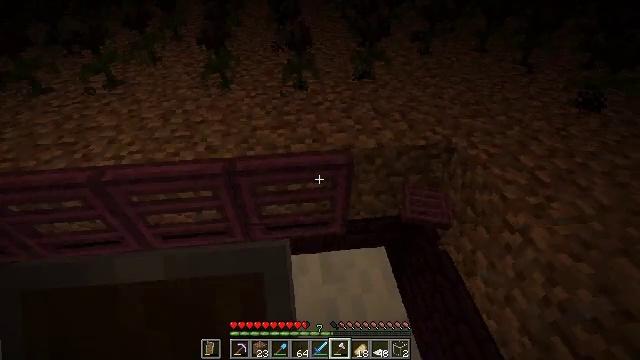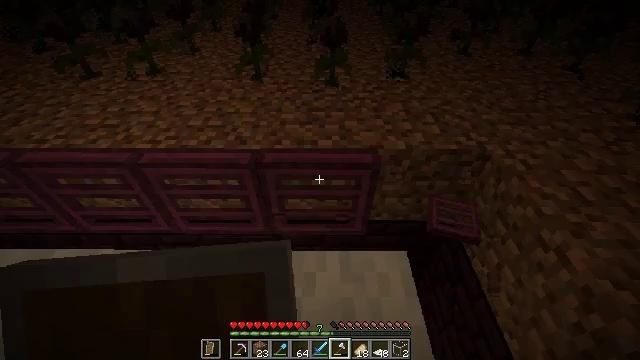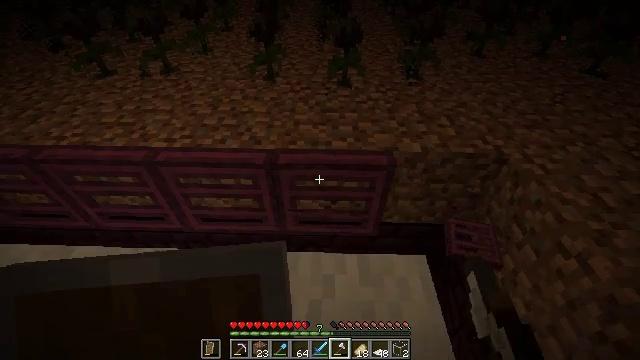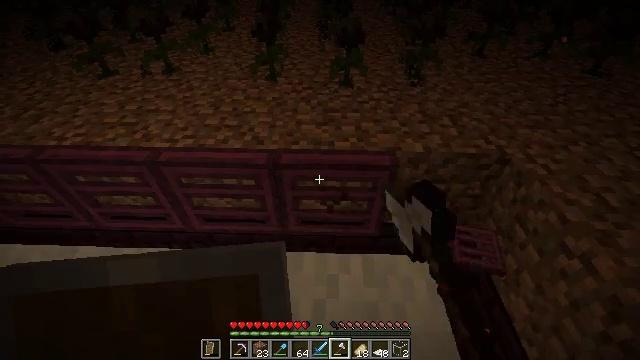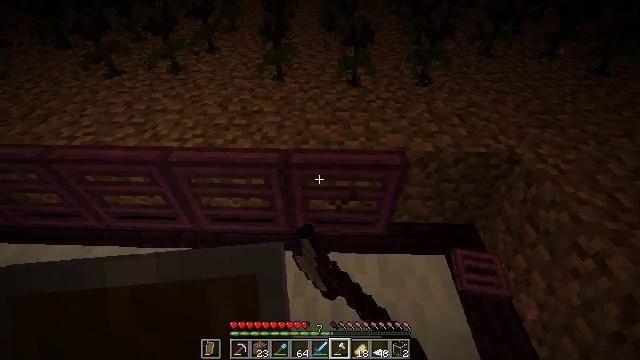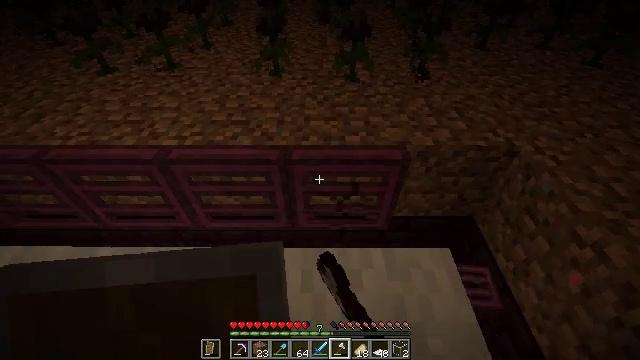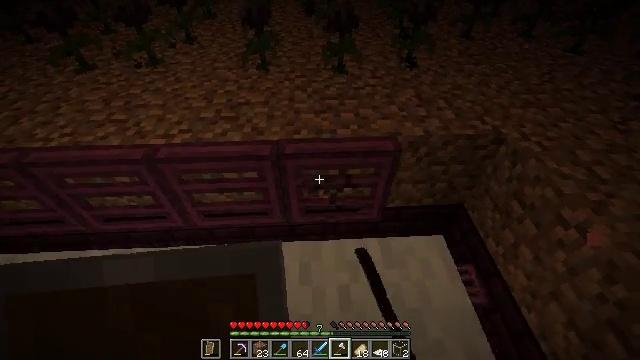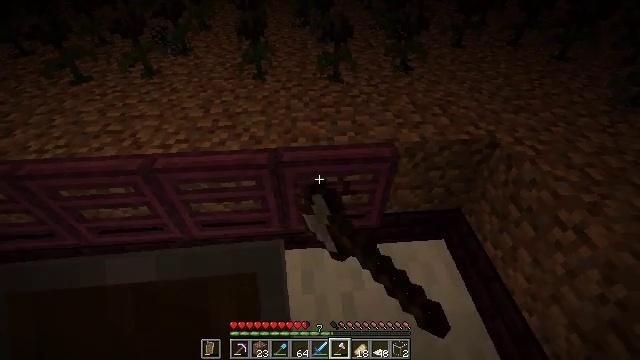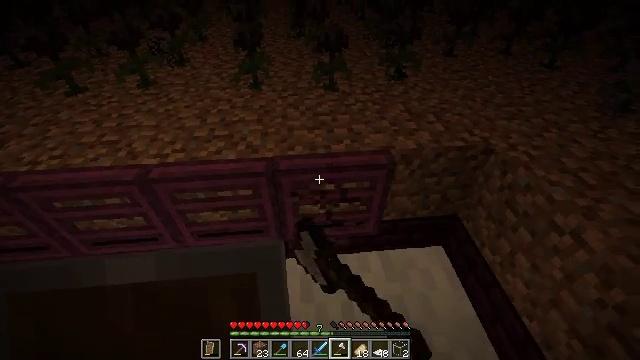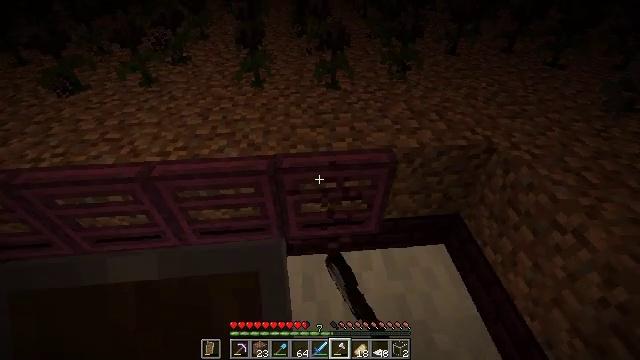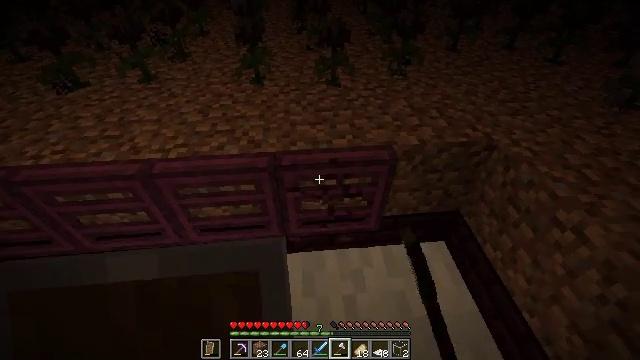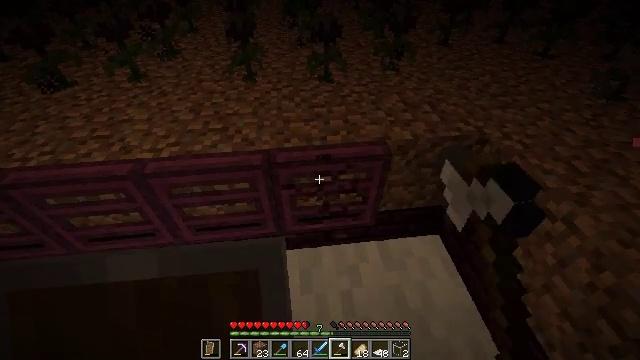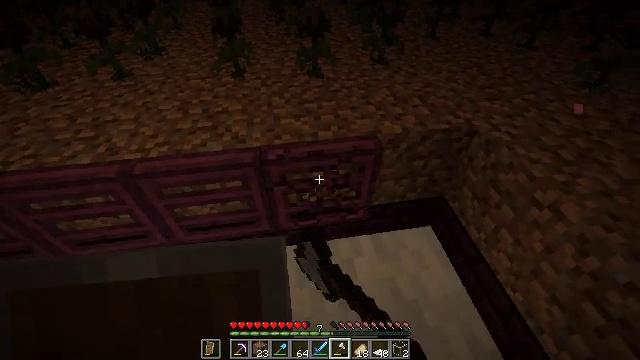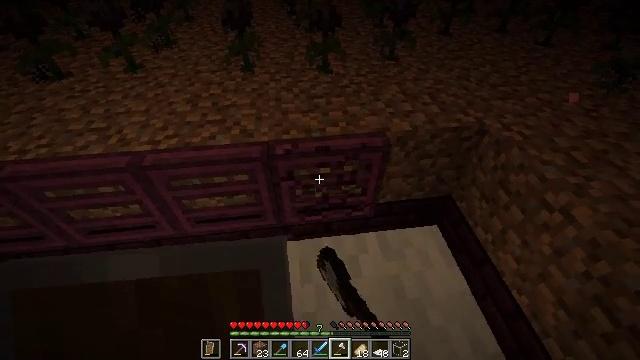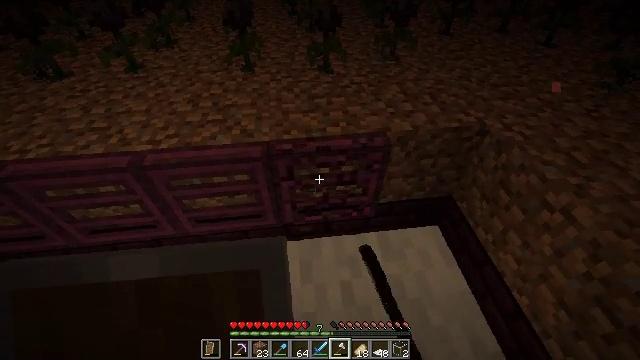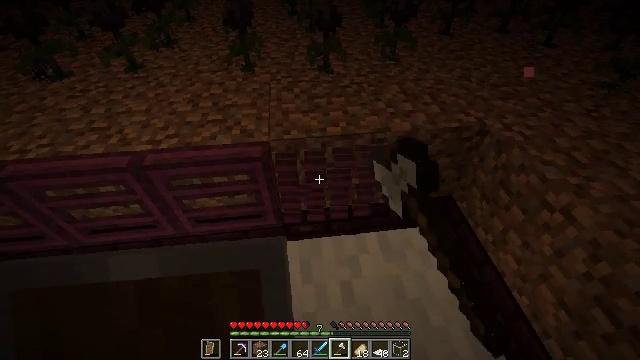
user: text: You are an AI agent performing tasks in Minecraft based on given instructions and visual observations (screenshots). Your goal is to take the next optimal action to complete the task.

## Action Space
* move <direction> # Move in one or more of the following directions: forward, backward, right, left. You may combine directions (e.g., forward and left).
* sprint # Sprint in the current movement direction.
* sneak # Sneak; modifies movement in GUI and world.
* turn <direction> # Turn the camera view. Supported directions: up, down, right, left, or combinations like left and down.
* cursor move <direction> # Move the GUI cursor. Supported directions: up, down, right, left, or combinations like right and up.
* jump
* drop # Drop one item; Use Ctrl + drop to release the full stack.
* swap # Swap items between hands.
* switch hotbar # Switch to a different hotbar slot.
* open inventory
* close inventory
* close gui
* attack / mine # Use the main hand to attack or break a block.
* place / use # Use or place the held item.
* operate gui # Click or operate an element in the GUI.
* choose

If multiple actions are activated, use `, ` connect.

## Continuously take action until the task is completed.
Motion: motion action
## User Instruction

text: Collect the crimson trapdoor from a structure.
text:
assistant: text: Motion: move left, sneak, turn left, attack / mine
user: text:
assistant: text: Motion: move left, sneak, turn left, attack / mine
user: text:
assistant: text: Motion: move left, sneak, attack / mine
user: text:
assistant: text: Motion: move left, sneak, attack / mine
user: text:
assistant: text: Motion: sneak, turn right, attack / mine
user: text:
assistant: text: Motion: sneak, turn right and down, attack / mine
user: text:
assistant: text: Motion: sneak, turn right and up, attack / mine
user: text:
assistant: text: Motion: sneak, turn right and up, attack / mine
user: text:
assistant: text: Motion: sneak, attack / mine
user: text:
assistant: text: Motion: sneak, attack / mine
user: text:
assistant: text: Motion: sneak, turn right, attack / mine
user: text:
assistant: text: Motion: sneak, turn right, attack / mine
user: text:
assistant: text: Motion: sneak, turn left, attack / mine
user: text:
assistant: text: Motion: sneak, attack / mine
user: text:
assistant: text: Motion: sneak, attack / mine
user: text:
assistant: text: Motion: sneak, attack / mine
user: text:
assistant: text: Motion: move left, sneak, attack / mine
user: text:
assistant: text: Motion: move left, sneak, attack / mine
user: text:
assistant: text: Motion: move left, sneak, attack / mine
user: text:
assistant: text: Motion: move left, sneak, attack / mine
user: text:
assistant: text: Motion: move left, sneak, attack / mine
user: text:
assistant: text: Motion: move left, sneak, attack / mine
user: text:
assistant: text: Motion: move left, sneak, attack / mine
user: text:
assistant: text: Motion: move left, sneak, attack / mine
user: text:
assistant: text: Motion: move left, sneak, attack / mine
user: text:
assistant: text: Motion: move left, sneak, attack / mine
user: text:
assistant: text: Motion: move left, sneak, attack / mine
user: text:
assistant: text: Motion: move left, sneak, attack / mine
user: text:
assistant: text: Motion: move left, sneak, attack / mine
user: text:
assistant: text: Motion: move left, sneak, attack / mine